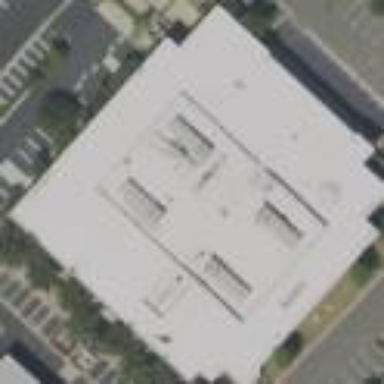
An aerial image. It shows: Commercial building.